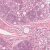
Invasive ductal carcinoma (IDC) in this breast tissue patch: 0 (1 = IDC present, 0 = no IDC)